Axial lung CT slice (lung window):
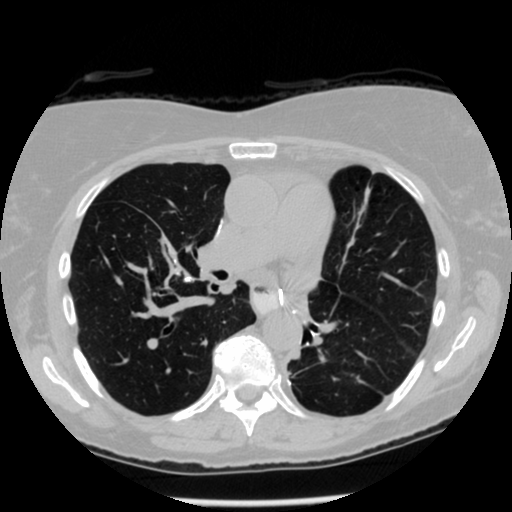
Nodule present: no